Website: lowes
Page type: billing-address
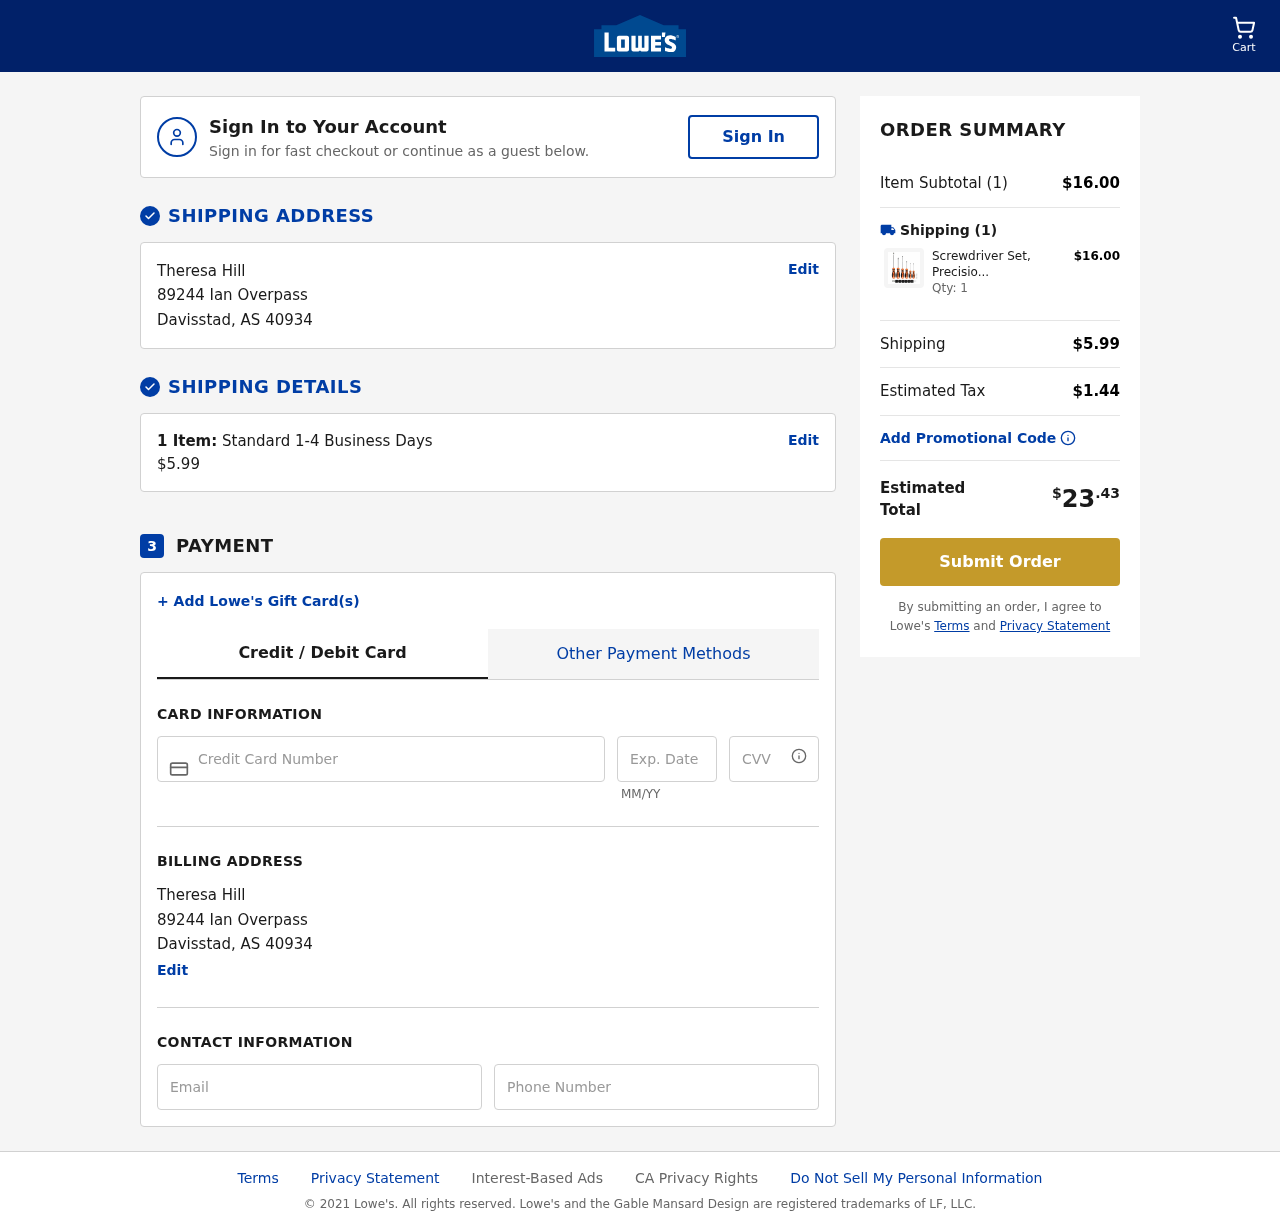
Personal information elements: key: PII_CARD_CVV
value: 795
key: PII_CARD_EXPIRY
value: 04/30
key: PII_CARD_NUMBER
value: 2600 6332 2050 7188
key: PII_CITY
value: Davisstad
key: PII_EMAIL
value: theresa_hill@yahoo.com
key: PII_FULLNAME
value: Theresa Hill
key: PII_PHONE
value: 2312990463
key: PII_POSTCODE
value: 40934
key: PII_STATE_ABBR
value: AS
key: PII_STREET
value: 89244 Ian Overpass
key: PII_FULLNAME2
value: Theresa Hill
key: PII_CITY2
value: Davisstad
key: PII_STATE_ABBR2
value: AS
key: PII_POSTCODE_FULL
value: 40934
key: PII_POSTCODE_NUMERIC
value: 40934
Product elements: key: PRODUCT1_NAME
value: Screwdriver Set, Precision Screwdriver, Stubby Screwdriver, Ball Grip, Positive, Negative, Set of 6,
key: PRODUCT1_PRICE
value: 16
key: PRODUCT1_QUANTITY
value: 1
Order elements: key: ORDER_NUM_ITEMS
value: Cart
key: ORDER_NUM_ITEMS
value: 1 Item:
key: ORDER_NUM_ITEMS
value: Item Subtotal (1)
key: ORDER_SHIPPING_COST
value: $5.99
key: ORDER_SUBTOTAL
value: $16.00
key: ORDER_TAX
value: $1.44
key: ORDER_TOTAL
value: $23.43